Chest X-ray. View position: PA
Patient age: 21
Patient sex: M
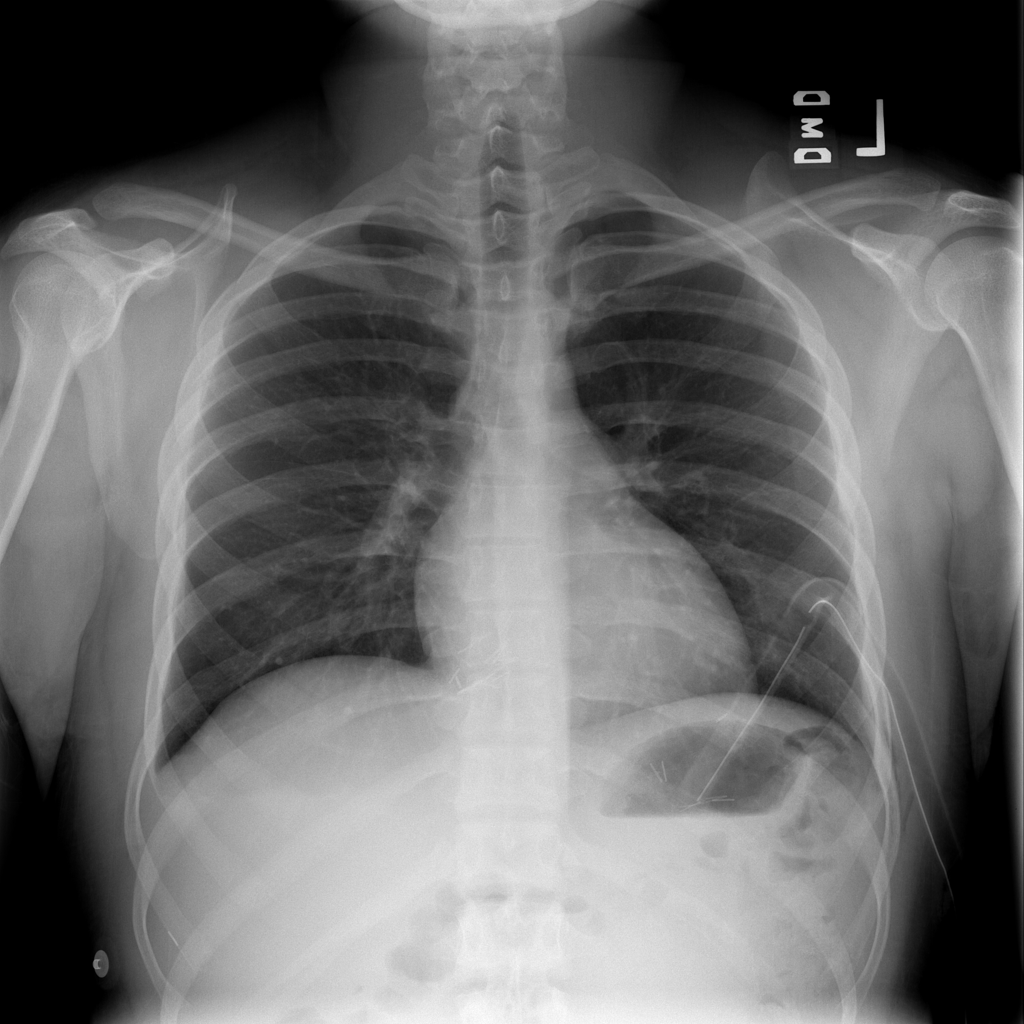
Finding: Pneumothorax